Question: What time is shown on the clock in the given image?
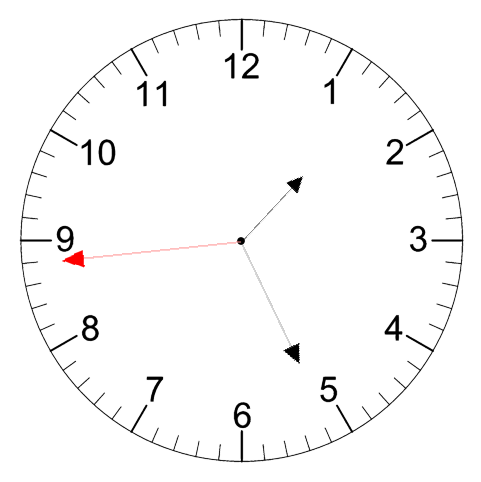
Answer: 01:25:44